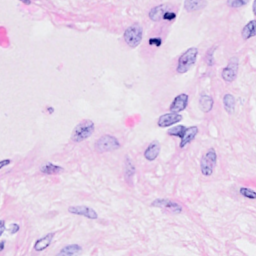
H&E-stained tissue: Breast